Question: I created a desktop gui app in java and use WinRun4J to create a native Windows launcher.
my ini file looks like this
'''
working.directory=.
classpath.1=oze.jar
main.class=pl.emag.oze.Run
vm.version.min=1.6
vm.location=.\jre6in\client\jvm.dll
log.level=none
java.not.found=Nie znaleziono platformy JAVA
'''
I turned off console logging (log.level=none) but it keeps showing additional console window anyway
(marked red on screenshot, my app's window in background).
How to prevent it ?

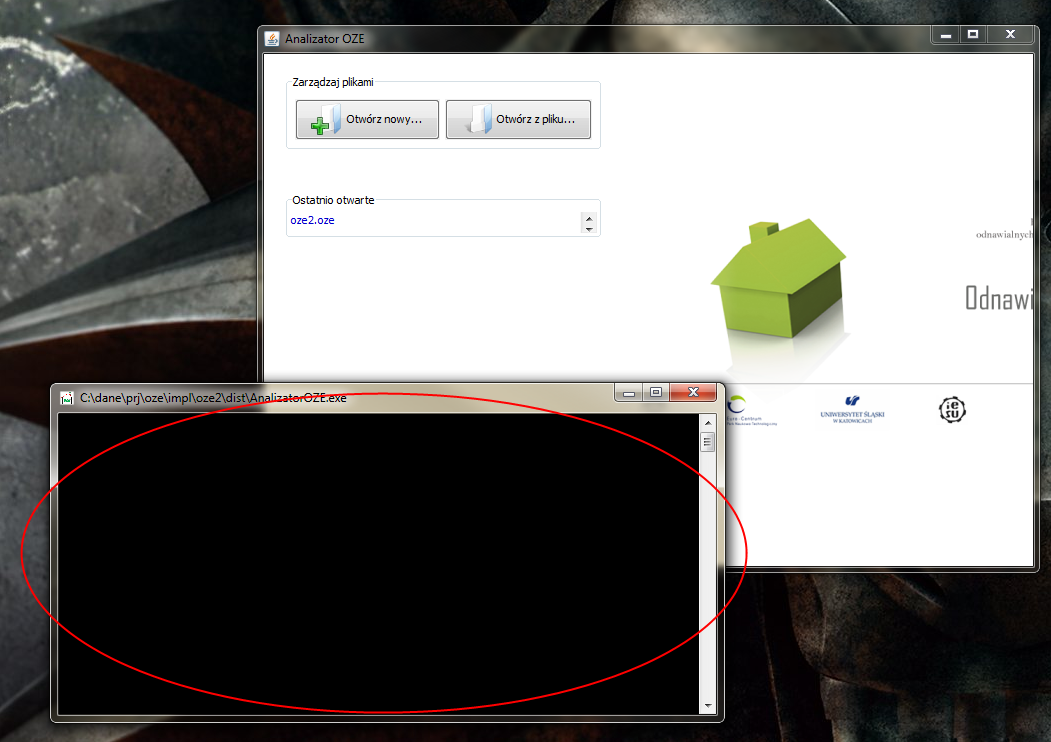
Answer: You probably used (copied) the console version of WinrRun4J. There are two .exe files (actually four, because of 32/64 bit).
WinRun4Jc.exe (or WinRun4J64c.exe) is for console applications.
WinRun4J.exe (or WinRun4J64.exe) is for Swing/GUI applications (note the missing 'c' at the end of the name)